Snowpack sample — Loveland Pass, Silver Plume, Colorado, USA (2/11/26, 12:00 PM MST)
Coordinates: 39.663, -105.886
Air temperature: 35 °F
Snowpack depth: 82 cm
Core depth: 30 cm
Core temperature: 28.4 °F
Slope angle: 13°, slope face: 12°
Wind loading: high
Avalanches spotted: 1
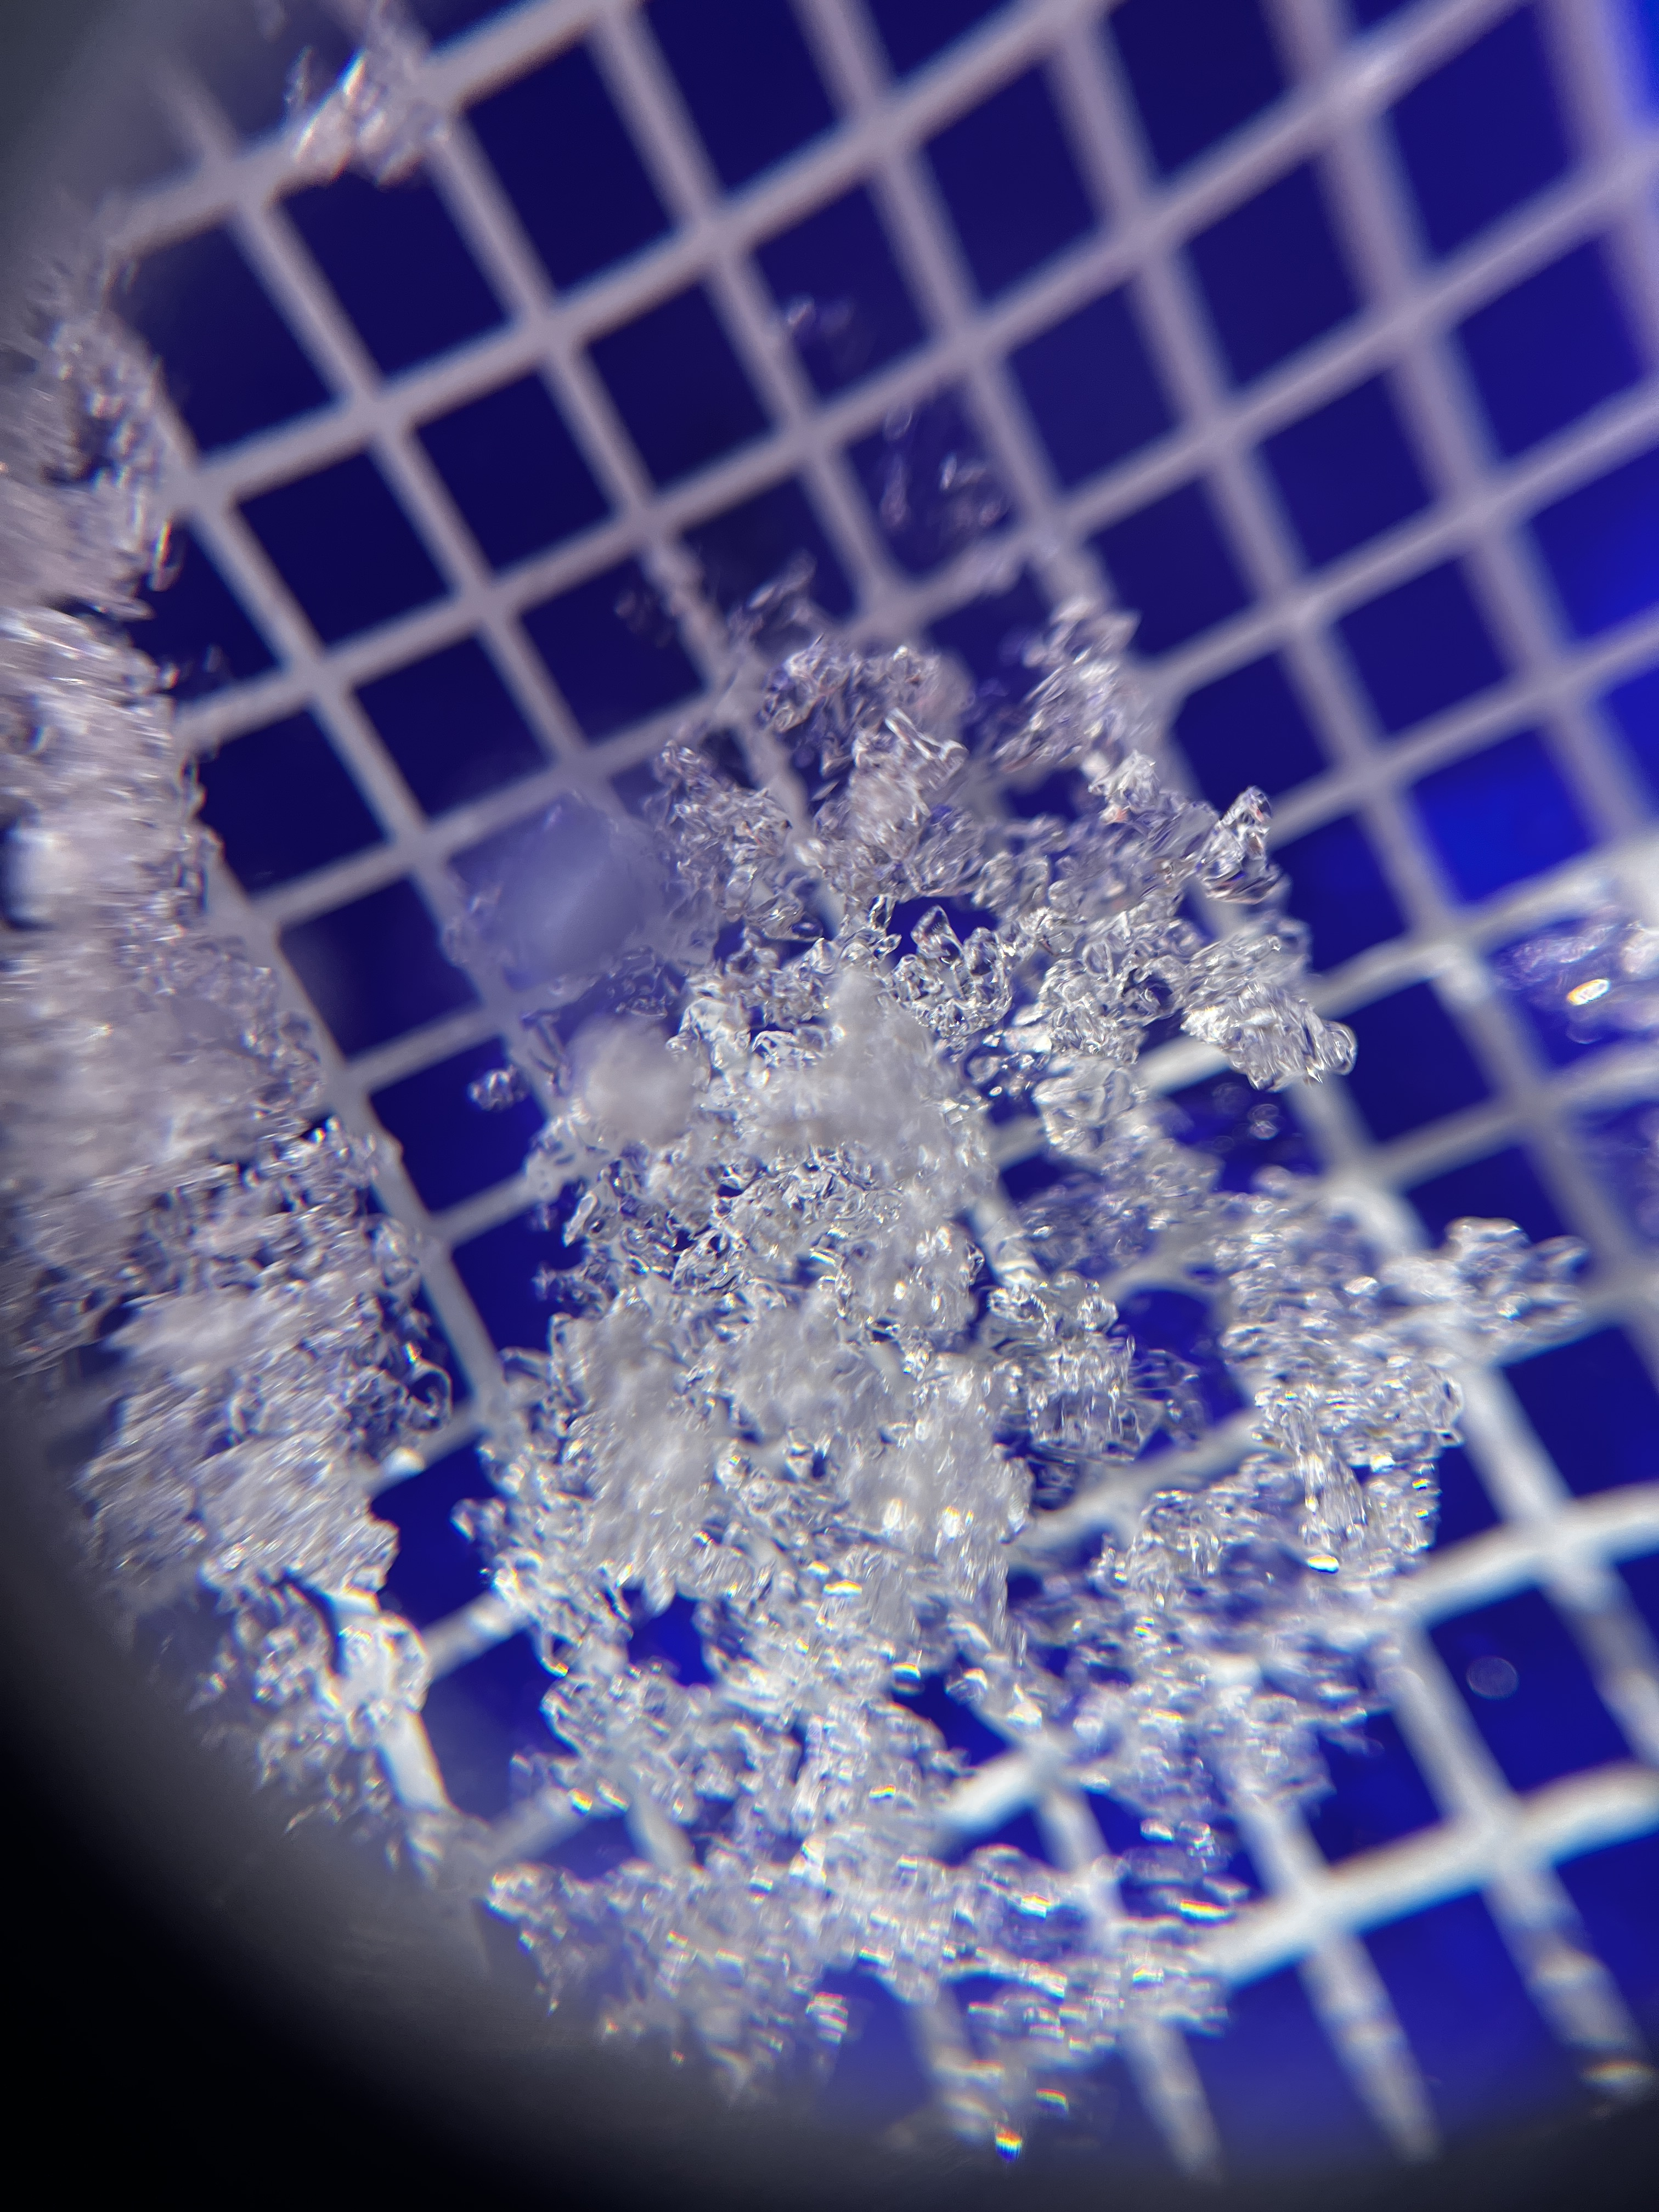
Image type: magnified_profile
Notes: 1 small avalanche spotted on the north side of the bowl, lots of wind loading